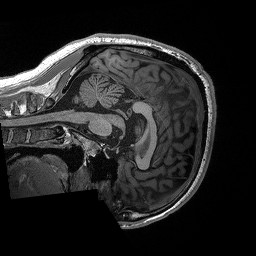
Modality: T1w
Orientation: sagittal
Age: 31
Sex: male
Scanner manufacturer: siemens
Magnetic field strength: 3 T
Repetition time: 2.3 s
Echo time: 0.00298 s